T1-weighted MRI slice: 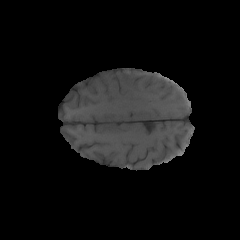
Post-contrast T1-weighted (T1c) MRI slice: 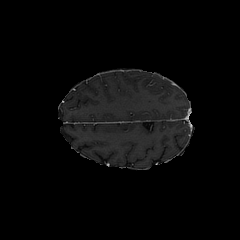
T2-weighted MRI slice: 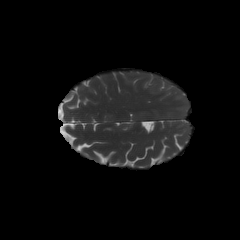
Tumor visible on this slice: no